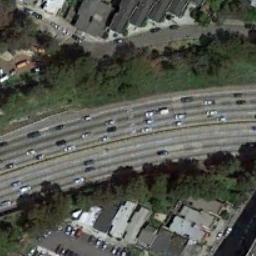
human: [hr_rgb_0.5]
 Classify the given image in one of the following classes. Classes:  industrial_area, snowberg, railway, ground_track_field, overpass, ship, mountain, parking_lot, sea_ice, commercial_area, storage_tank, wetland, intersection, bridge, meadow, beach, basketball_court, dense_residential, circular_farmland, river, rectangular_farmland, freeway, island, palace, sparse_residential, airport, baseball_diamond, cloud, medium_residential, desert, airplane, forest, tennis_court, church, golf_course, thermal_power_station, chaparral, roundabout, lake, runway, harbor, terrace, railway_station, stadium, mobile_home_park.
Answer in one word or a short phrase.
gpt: freeway